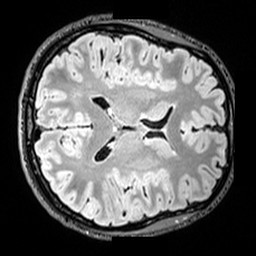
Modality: T2w
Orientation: axial
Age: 24
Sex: female
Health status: healthy
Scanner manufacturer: siemens
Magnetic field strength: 3 T
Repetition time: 5 s
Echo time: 0.397 s